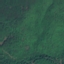
Land use / land cover: Forest